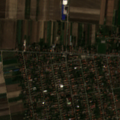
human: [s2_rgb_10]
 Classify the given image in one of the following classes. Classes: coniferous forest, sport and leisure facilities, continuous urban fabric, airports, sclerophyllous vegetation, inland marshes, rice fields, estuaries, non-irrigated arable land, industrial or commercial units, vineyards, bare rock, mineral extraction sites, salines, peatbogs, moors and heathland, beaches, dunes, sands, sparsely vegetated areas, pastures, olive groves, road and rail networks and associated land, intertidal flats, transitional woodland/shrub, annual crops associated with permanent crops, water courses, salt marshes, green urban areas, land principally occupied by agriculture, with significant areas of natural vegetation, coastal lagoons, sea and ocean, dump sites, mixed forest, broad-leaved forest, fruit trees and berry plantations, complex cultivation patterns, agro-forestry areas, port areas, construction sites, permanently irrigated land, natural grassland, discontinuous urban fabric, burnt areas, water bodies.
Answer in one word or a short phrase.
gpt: discontinuous urban fabric, non-irrigated arable land